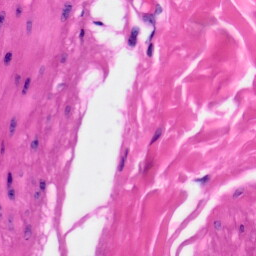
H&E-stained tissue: Skin